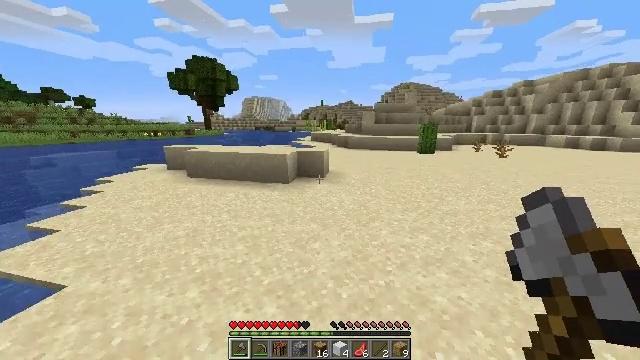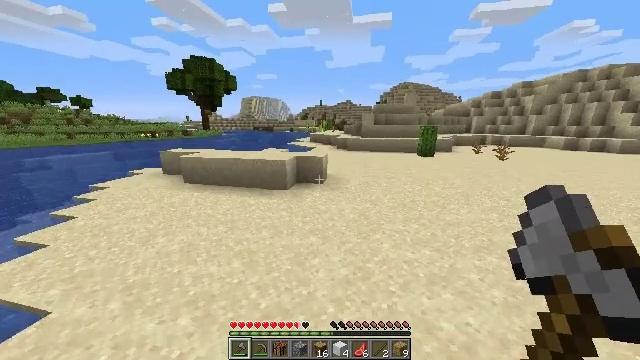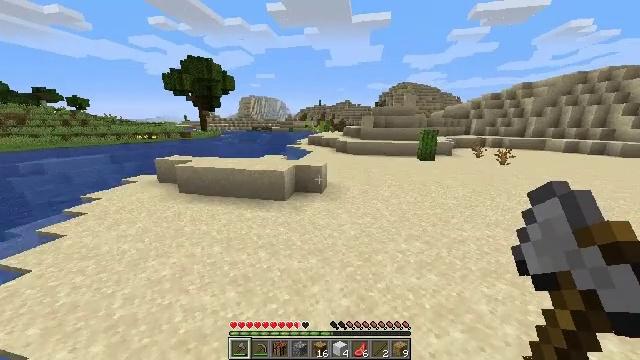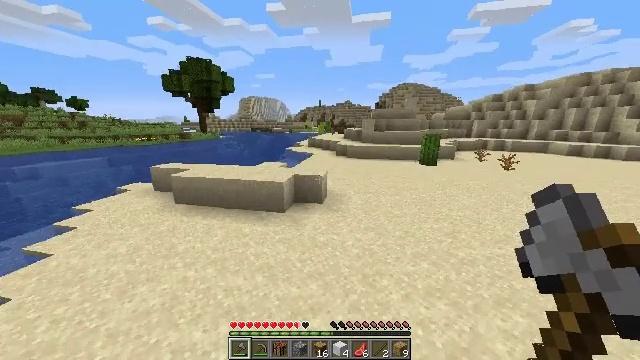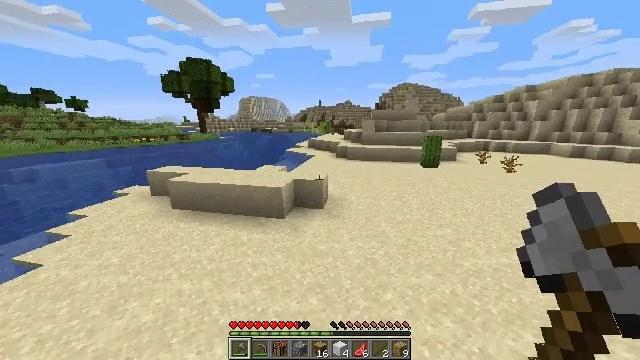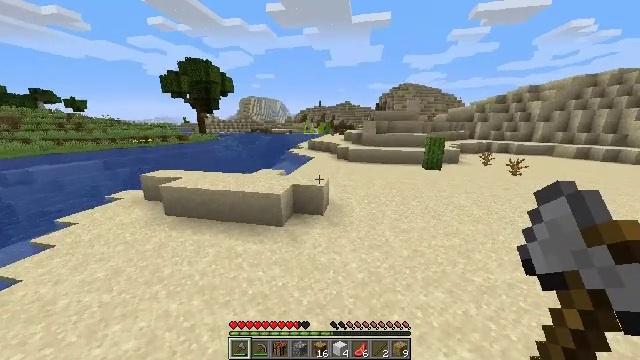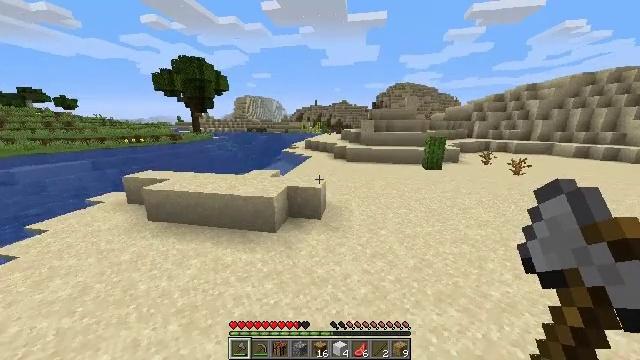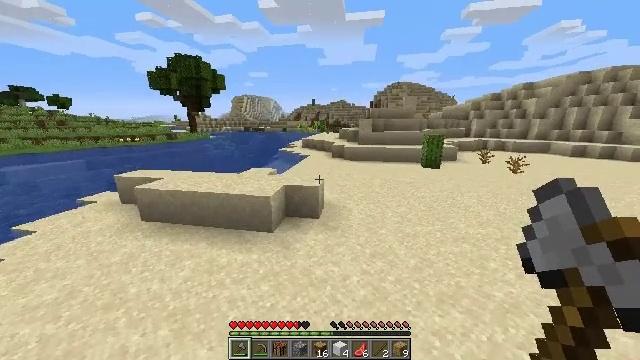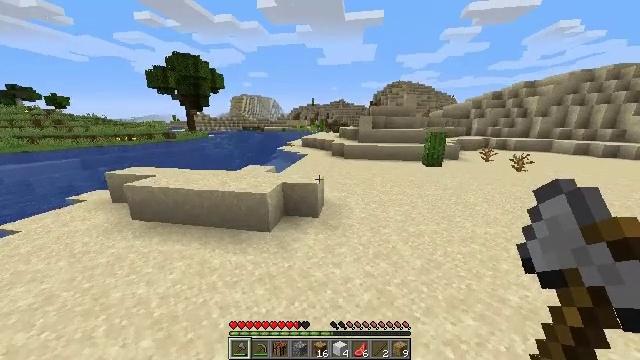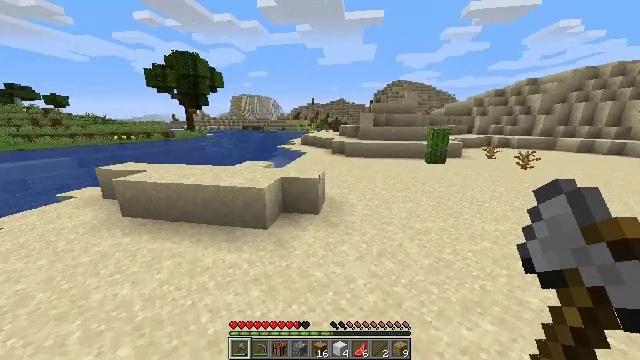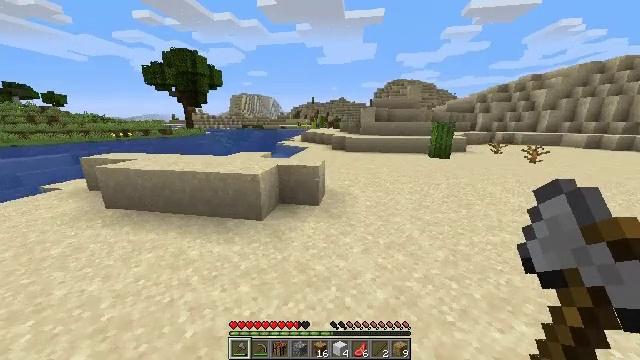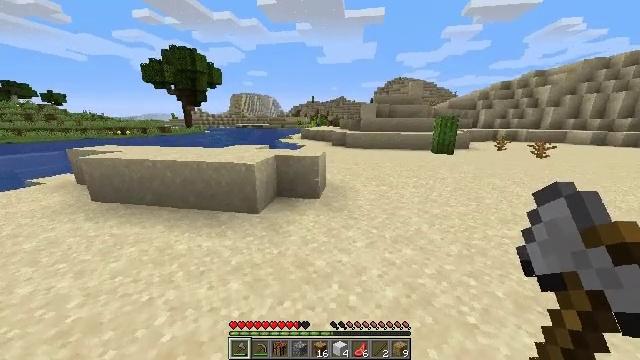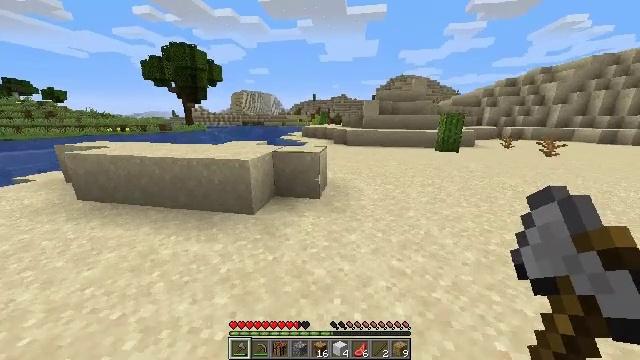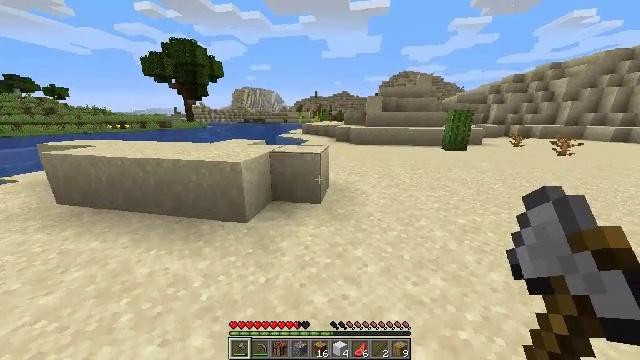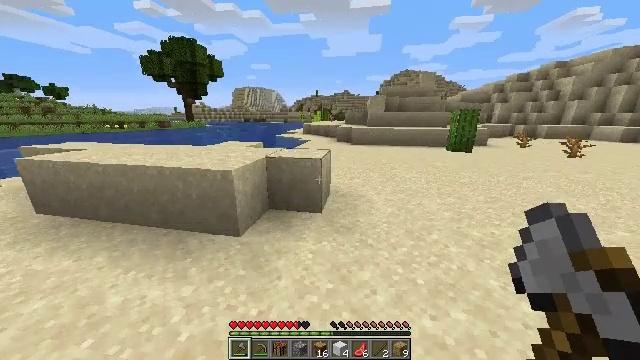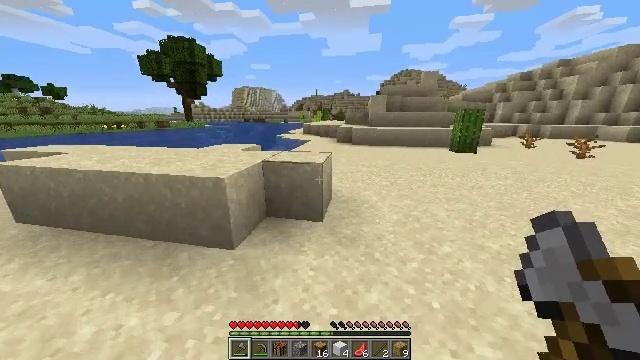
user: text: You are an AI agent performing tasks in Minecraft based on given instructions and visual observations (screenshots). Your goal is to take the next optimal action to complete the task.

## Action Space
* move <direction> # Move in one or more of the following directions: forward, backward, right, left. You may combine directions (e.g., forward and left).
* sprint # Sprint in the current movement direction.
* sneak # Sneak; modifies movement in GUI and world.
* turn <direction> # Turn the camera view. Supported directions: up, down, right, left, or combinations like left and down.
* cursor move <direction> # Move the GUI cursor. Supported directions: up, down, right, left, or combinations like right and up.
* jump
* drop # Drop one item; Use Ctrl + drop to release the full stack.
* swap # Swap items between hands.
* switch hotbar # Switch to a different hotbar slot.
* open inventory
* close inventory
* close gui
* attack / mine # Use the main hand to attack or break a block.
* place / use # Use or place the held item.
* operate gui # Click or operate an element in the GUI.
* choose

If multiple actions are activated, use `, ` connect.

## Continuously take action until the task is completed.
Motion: motion action
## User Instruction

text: Kill the salmon.
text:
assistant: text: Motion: move forward, sprint, jump
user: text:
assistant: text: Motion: move forward, sprint, jump
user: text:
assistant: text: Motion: move forward, sprint, jump
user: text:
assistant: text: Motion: move forward, sprint, jump
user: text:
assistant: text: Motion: move forward, sprint, jump
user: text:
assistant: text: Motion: move forward, jump
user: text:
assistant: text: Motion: move forward, sprint, jump
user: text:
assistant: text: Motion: move forward, sprint, jump
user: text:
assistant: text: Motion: move forward, sprint, jump
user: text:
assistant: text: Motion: move forward, sprint
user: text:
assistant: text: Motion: move forward, sprint
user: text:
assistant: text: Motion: move forward, sprint
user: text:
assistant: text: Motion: move forward, sprint
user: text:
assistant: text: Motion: move forward, sprint
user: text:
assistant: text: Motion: move forward, sprint
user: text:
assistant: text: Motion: move forward, sprint
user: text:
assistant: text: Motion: move forward, sprint
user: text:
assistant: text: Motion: move forward, sprint
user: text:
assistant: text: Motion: move forward, sprint, jump
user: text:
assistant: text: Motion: move forward, sprint, jump
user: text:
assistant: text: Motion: move forward, sprint, jump
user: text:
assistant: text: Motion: move forward, sprint, jump
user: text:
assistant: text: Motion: move forward, sprint, jump
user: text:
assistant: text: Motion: move forward, sprint, jump
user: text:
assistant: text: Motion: move forward, sprint, jump
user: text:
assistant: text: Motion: move forward, sprint, jump
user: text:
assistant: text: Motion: move forward, sprint, jump
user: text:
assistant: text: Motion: move forward, sprint, jump
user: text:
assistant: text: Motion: move forward, sprint, jump
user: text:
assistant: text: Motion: move forward, sprint, jump